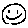
Label: smiley face